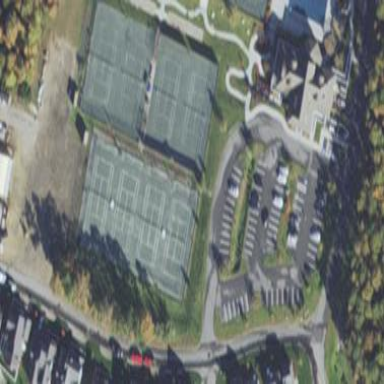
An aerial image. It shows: Tennis court in leisure pitch.